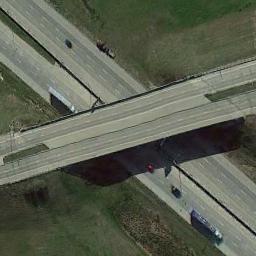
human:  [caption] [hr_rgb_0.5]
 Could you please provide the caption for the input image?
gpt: The grass is under the overpass .

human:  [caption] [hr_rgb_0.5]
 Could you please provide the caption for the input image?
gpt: The overpass is divided into three roads .

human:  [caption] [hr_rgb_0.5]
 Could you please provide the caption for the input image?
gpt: The overpass is next to the grass with some cars .

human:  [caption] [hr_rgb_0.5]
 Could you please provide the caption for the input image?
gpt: The cross-line overpass is over the road and some cars are driving on the road .

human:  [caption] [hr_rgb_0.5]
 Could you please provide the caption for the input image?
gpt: There are green meadows around the overpass .